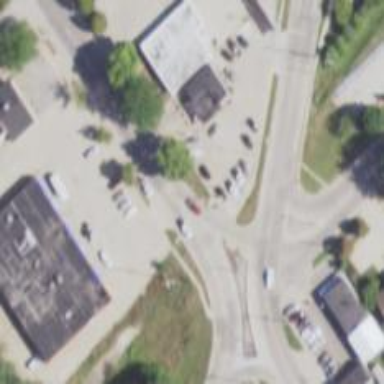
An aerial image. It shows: Traffic island located on footway.